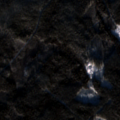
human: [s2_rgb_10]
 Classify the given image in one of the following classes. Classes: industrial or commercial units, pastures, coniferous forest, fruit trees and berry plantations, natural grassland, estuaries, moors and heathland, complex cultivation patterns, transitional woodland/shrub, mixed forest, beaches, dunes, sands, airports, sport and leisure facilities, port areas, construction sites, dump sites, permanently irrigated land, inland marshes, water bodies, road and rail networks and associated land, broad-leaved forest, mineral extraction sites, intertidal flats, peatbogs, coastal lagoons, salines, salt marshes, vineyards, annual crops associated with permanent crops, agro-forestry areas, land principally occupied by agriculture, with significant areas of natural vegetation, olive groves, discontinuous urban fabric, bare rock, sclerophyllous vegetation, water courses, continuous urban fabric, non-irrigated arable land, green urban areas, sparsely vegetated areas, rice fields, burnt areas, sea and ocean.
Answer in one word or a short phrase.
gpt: coniferous forest, mixed forest